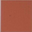
Piece: xx